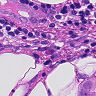
Metastatic tissue present: yes